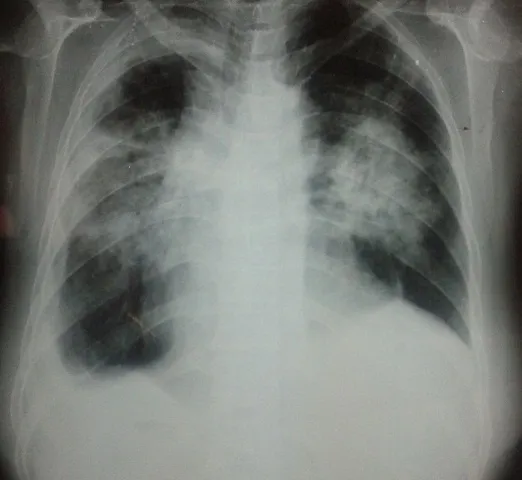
Chest X-ray revealing infiltrates in both lung fields.
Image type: radiology (x_ray)